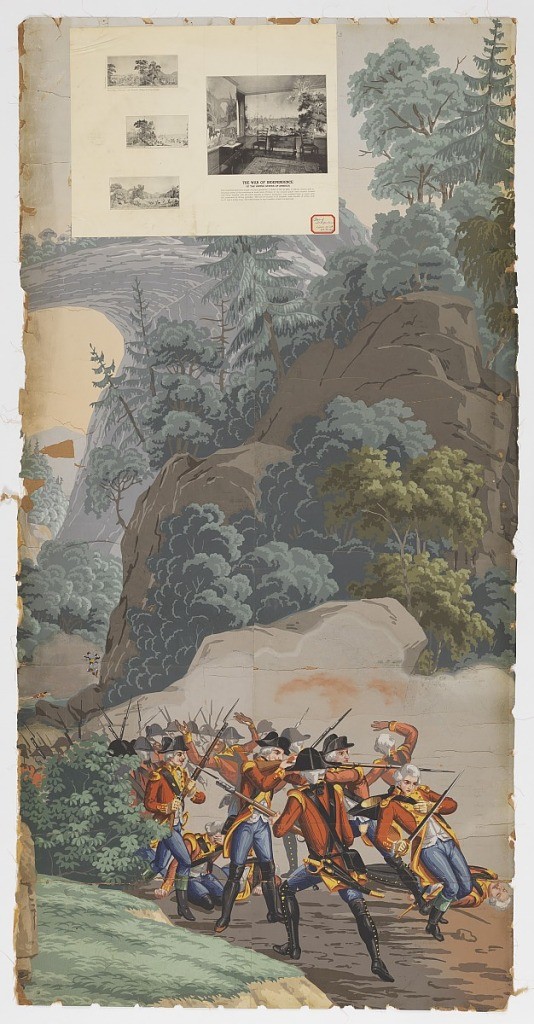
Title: Scenic Panel from 'La Guerre de I'indépendance Américaine'
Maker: Zuber & Cie, Rixheim, Alsace, France, founded 1797
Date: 1852–53
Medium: block printed paper, canvas mount
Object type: scenic panel
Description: The background of "Les Vues d'Amerique du Nord" is used for scenes of the American Revolution. At the left, background, is seen the natural bridge, Virginia; in foreground, British troups are retreating, firing as they do so. Lengths 25 and 26 adhered together on a panel, from a set of 32. Paper label affixed to top left corner.